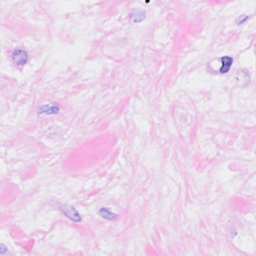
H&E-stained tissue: Breast